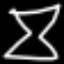
Label: hourglass